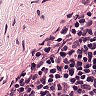
Metastatic tissue present: no